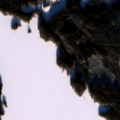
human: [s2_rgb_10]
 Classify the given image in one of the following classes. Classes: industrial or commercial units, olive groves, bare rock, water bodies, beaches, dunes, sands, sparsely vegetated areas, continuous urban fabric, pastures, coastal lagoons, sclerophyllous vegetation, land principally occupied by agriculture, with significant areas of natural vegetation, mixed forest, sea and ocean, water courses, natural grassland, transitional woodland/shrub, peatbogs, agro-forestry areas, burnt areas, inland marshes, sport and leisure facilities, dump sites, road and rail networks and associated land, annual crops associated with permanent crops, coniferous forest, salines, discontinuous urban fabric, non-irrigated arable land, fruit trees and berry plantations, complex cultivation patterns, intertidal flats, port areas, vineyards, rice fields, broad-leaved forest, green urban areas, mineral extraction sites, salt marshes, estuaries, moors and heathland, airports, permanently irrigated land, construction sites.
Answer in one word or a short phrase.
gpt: land principally occupied by agriculture, with significant areas of natural vegetation, coniferous forest, mixed forest, water bodies